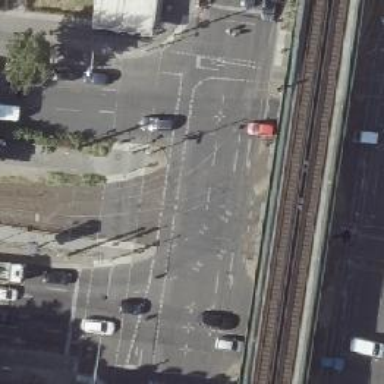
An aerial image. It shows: Tram crossing on the railway.